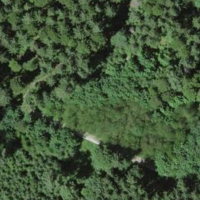
EUNIS habitat code: 44
Species observed at this site:
Stellaria nemorum